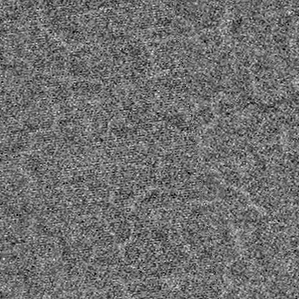
Label: frost